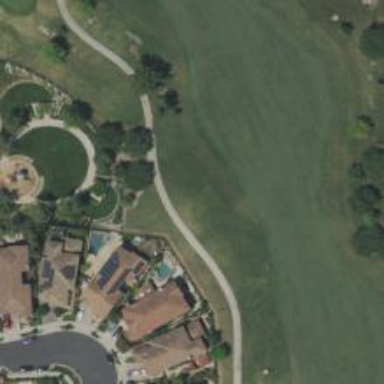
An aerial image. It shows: Tree on the golf course.